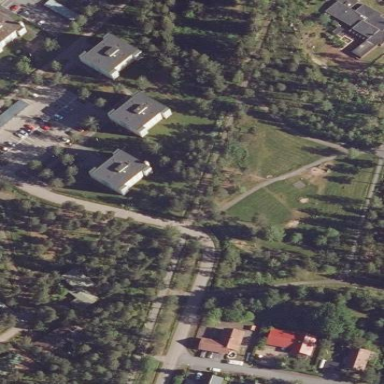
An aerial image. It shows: Lovely park for leisure and relaxation.